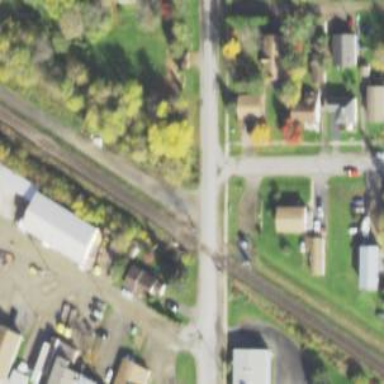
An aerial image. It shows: Road with stop sign.